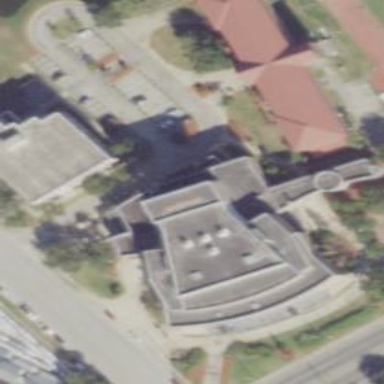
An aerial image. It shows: Theatre building.